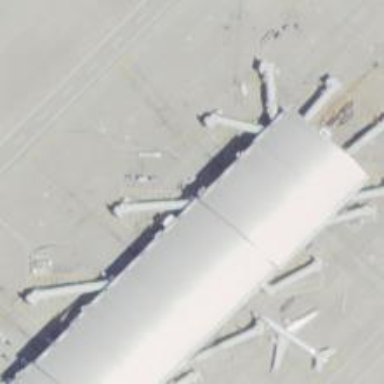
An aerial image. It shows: Airport gate.